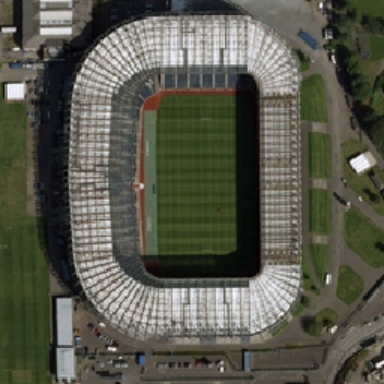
There is a green stadium in the center of the c-shaped silver building .